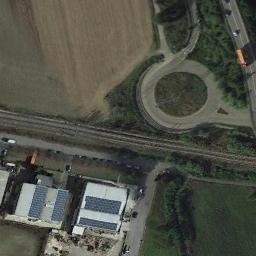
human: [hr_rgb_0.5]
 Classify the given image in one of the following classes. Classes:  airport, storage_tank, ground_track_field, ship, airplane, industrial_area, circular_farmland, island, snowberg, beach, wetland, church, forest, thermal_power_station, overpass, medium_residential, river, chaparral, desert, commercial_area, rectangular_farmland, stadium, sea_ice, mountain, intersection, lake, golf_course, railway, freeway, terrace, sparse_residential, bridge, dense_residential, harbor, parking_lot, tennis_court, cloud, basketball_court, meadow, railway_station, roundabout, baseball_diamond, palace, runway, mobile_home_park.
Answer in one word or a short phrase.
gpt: roundabout